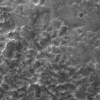
Atmospheric dust classification: not_dusty